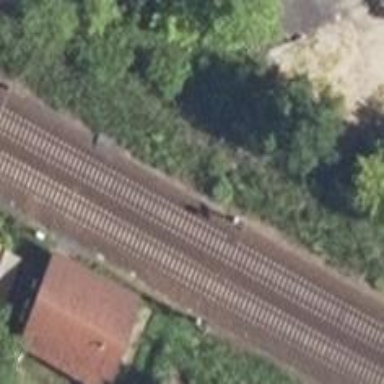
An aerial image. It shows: Railway signal.